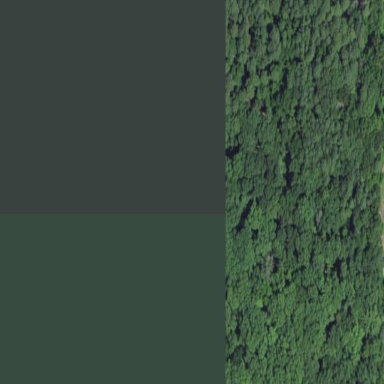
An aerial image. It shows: Mixed woodland area with variety of leaf types and cycles.